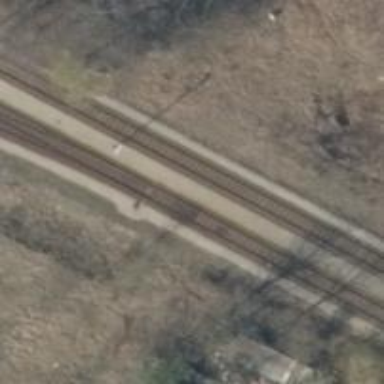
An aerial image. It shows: Railway switch.